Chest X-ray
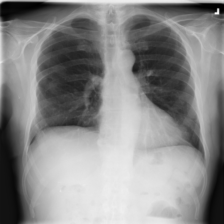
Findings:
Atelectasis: positive
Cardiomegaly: negative
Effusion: negative
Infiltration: negative
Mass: negative
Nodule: positive
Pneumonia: negative
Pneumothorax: negative
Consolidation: negative
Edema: negative
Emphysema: negative
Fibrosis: negative
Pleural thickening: negative
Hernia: negative